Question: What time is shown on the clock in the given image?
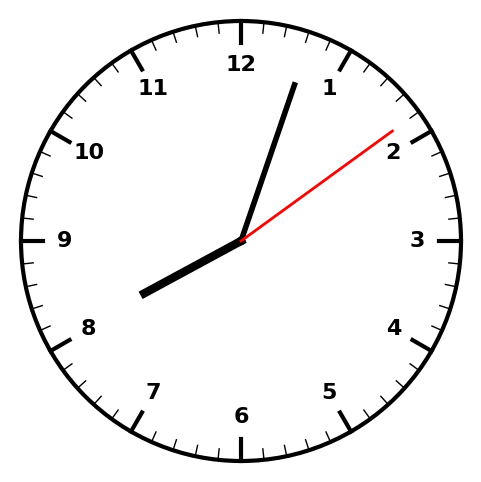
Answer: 08:03:09